Question: This is what I got after running bundle install:

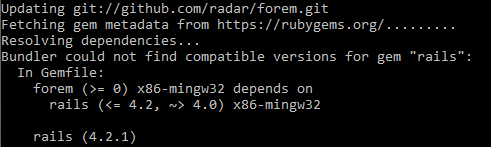
Answer: People at forem say they're waiting for the next rails update '4.2.2' to fix the capability issue. It seems to work on 4.1.x in the meantime.